Field crop: maize
Growth stage: 2
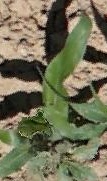
Species: maize